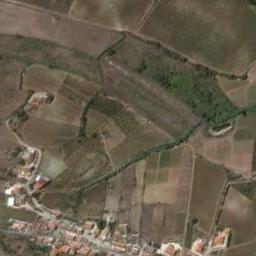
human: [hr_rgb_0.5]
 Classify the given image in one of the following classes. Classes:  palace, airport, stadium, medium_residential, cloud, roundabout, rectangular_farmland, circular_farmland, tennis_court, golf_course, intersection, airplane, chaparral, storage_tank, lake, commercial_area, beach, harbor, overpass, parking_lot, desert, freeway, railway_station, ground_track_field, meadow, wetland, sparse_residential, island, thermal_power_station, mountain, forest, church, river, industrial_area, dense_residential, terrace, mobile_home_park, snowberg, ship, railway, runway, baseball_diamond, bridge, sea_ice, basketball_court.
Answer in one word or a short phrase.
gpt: terrace